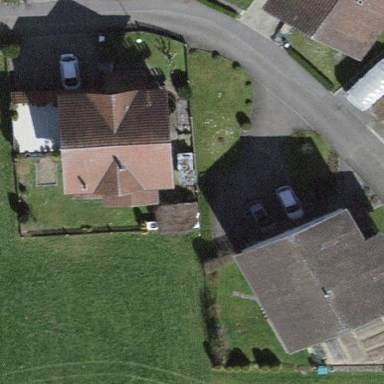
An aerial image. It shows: Gabled roof house.